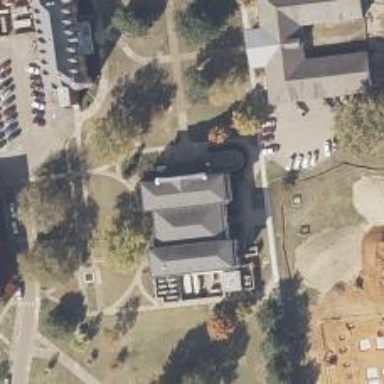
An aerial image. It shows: View of university building.